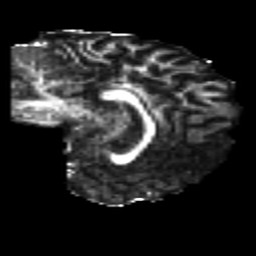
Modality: FA
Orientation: sagittal
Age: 22
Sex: female
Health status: healthy
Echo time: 0.074 s